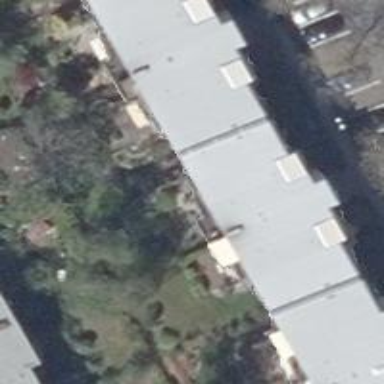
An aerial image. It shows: Apartment building with flat roof.